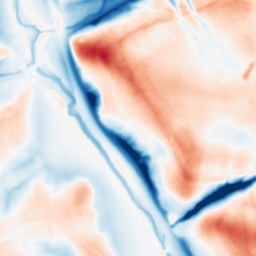
Category: multiscale
Decomposition family: dog_multiscale
Decomposition parameters: sigma_ratio: 2
n_scales: 4
base_sigma: 1
Upsampling method: sinc_blackman
Upsampling parameters: scale: 4
kernel_size: 16
Upsampling scale: 4